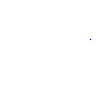
Particle: proton